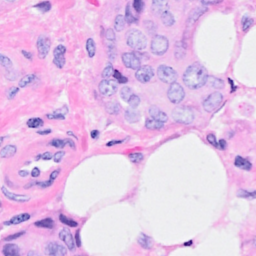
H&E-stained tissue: Breast